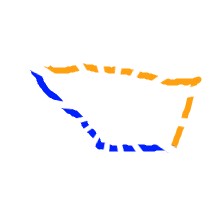
Shape: trapezoid